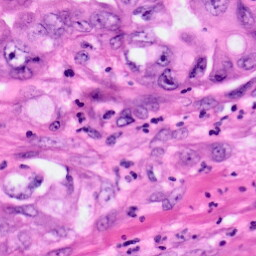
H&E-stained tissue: Pancreatic